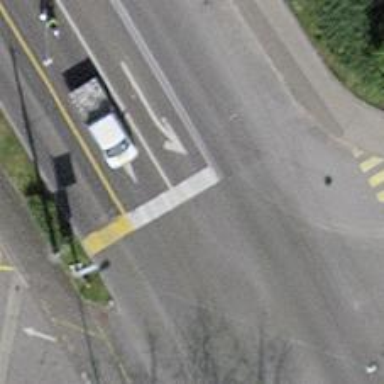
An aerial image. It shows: Road with traffic signals.